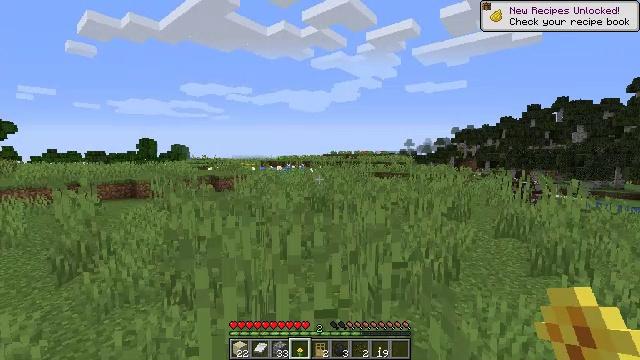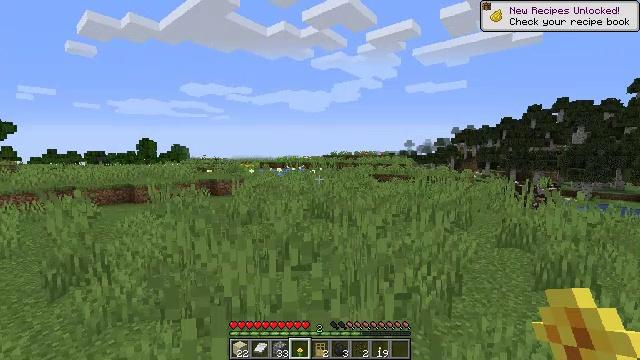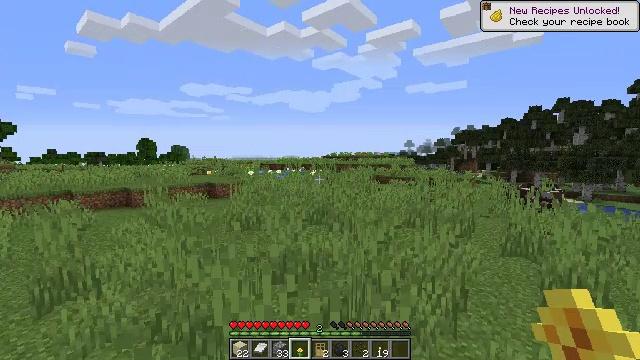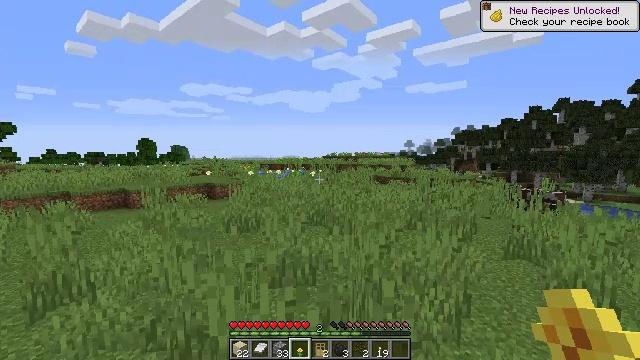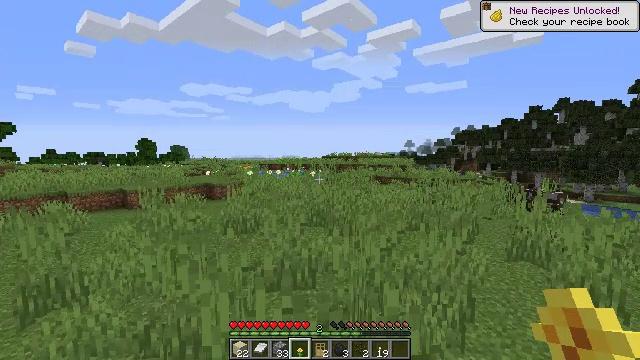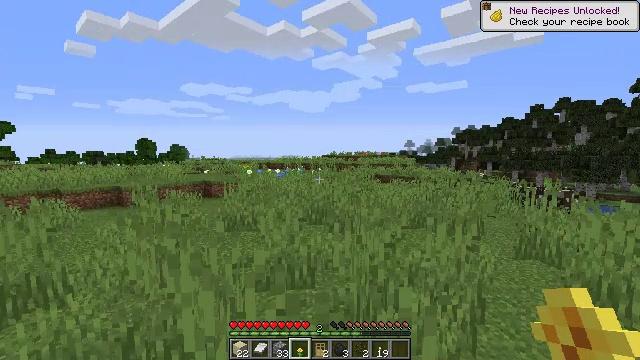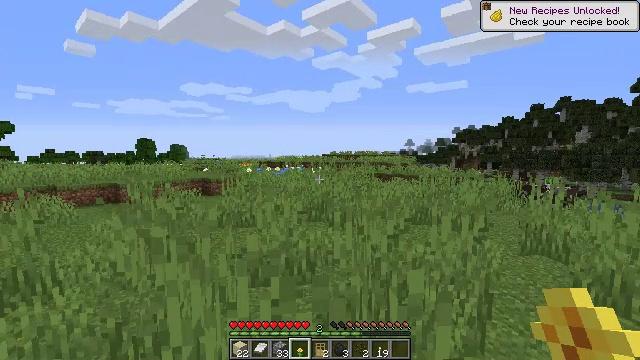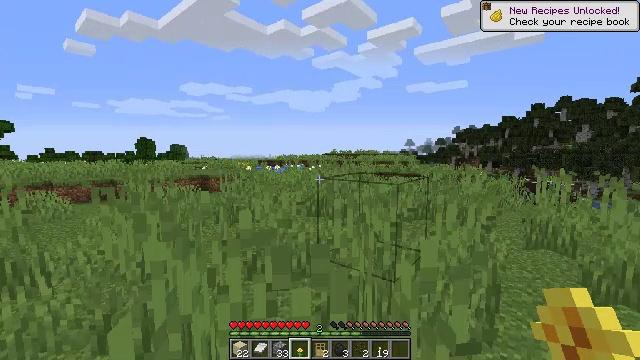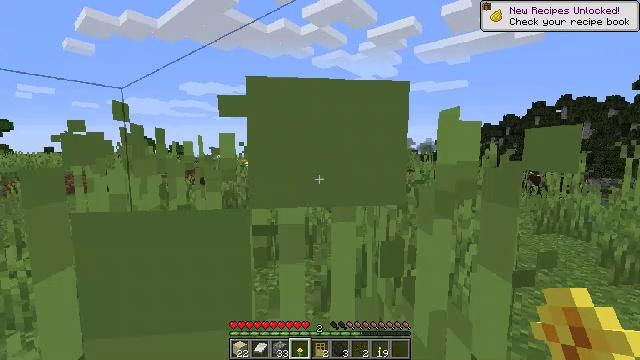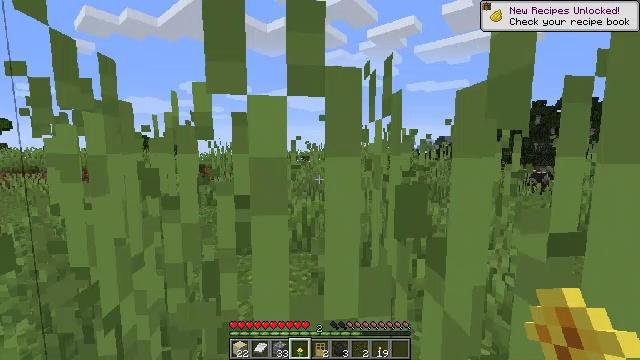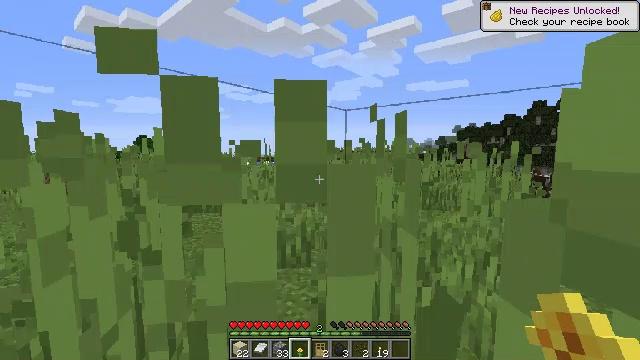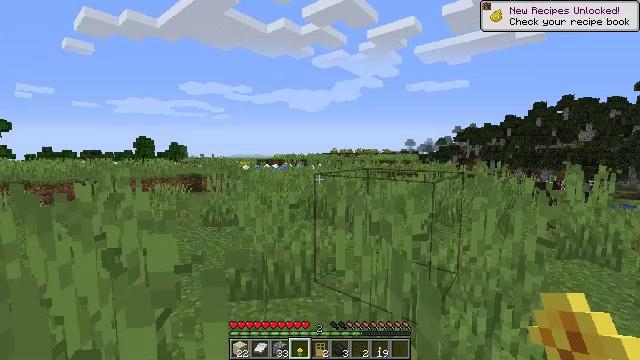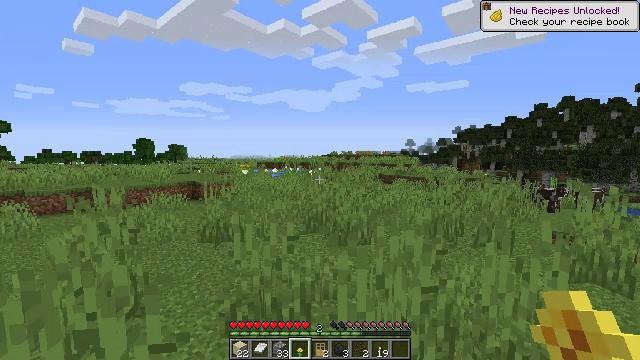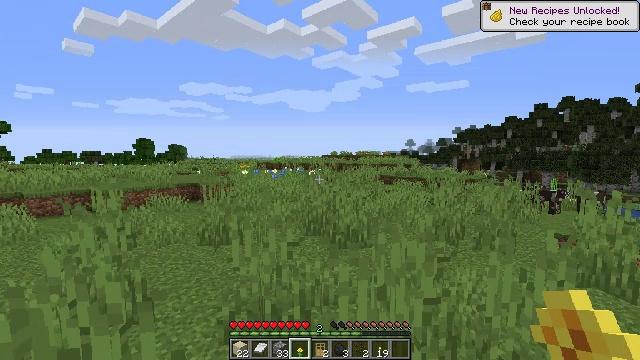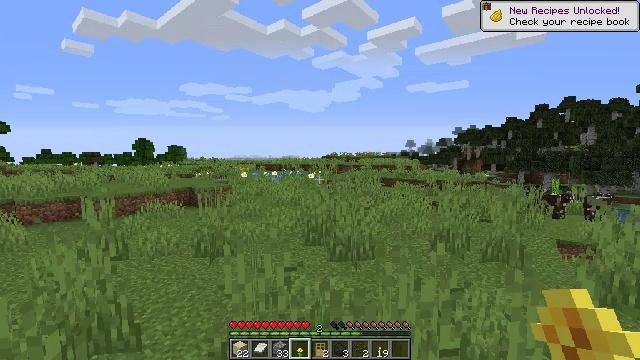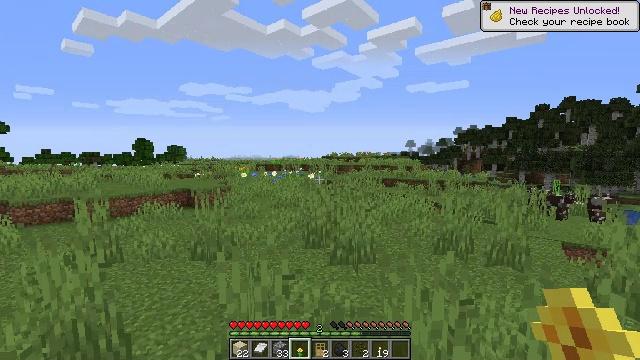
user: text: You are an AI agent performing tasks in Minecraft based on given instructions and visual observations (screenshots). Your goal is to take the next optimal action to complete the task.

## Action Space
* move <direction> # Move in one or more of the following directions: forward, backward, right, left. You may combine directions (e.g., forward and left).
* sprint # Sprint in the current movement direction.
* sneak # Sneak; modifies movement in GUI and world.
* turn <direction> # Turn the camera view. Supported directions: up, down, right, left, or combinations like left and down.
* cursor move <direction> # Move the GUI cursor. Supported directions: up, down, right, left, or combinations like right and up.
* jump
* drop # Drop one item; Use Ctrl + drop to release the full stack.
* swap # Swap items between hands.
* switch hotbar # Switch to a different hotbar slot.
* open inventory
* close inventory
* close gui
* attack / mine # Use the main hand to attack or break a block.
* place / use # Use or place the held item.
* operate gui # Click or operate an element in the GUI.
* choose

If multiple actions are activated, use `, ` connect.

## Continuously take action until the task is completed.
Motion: motion action
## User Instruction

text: Mine a cornflower from the ground.
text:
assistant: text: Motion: move forward, jump
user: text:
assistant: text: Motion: move forward, jump
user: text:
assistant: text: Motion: move forward, jump
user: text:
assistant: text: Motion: move forward, jump
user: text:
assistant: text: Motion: move forward, jump
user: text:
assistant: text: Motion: move forward, jump
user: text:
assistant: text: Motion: move forward, jump
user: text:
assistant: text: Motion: move forward, jump
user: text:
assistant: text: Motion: move forward, jump
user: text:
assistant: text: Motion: move forward, jump
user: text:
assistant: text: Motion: move forward, jump
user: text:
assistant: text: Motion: move forward, jump
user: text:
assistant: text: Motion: move forward, jump
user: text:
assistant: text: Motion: move forward, jump
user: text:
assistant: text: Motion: move forward, jump
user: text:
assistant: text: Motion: move forward, jump
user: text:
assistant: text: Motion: move forward, jump
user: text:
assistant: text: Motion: move forward, jump
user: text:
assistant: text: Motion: move forward, jump
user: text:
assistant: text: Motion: move forward, jump
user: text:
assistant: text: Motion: move forward, jump
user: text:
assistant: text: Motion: move forward, jump
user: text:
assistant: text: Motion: move forward, jump
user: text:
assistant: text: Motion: move forward, jump
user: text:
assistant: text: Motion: move forward, jump
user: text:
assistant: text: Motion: move forward, jump
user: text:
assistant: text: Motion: move forward, jump
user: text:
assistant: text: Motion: move forward, jump
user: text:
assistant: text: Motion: move forward, jump
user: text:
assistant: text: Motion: move forward, jump